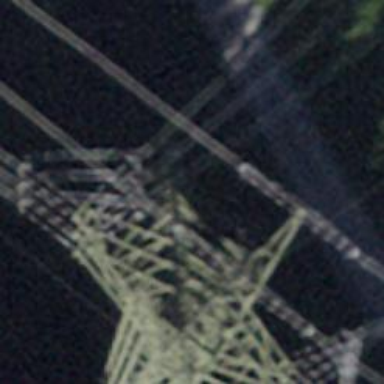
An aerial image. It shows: Power tower.